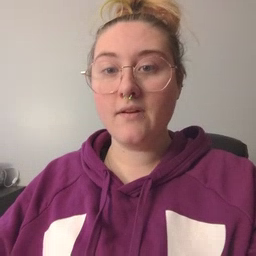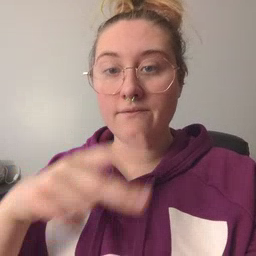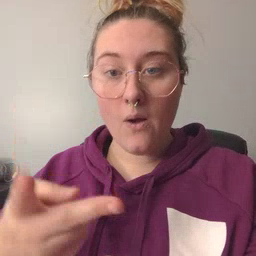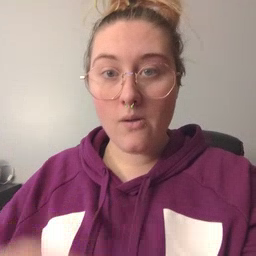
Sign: fall